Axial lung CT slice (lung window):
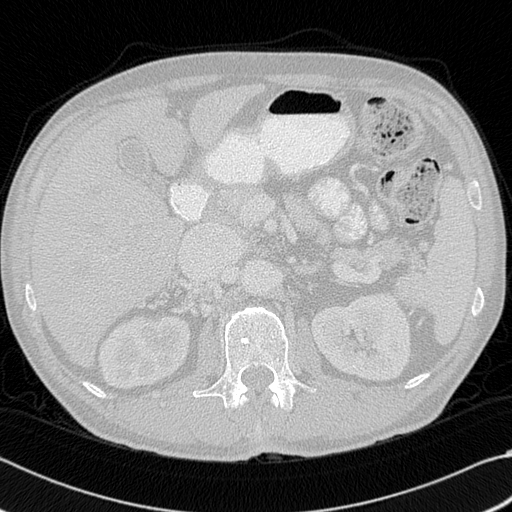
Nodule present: no